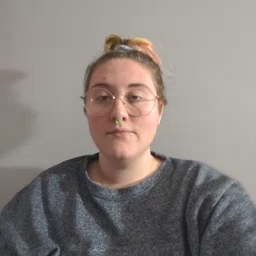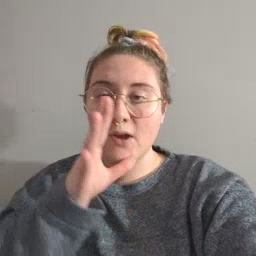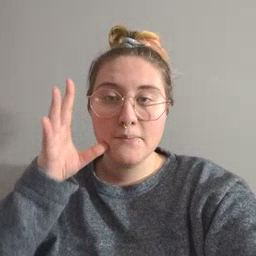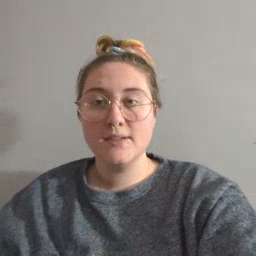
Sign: farm